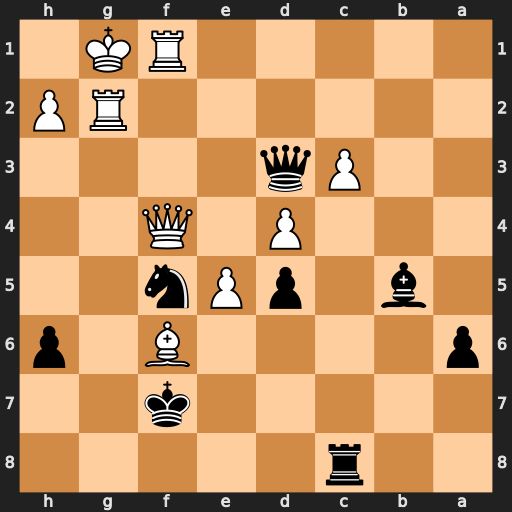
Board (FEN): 2r5/5k2/p4B1p/1b1pPn2/3P1Q2/2Pq4/6RP/5RK1
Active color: b
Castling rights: -
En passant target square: -
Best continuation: Qxf1+ Qxf1 Bxf1